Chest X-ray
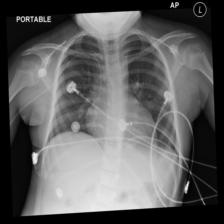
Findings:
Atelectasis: negative
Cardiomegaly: negative
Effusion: negative
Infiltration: negative
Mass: negative
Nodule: negative
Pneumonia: negative
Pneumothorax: negative
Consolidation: negative
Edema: negative
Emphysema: negative
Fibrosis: negative
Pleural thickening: negative
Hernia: negative